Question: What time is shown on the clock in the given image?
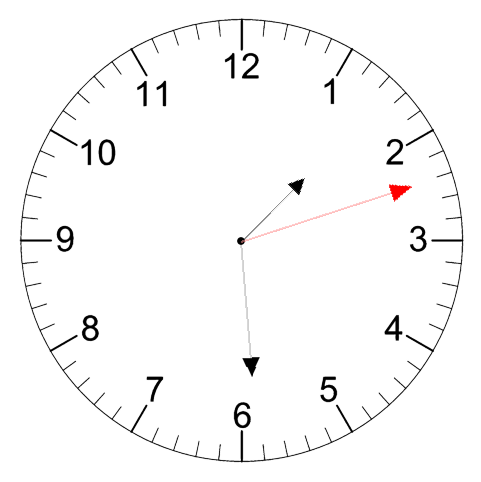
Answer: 01:29:12